Question: In 'Innerdata.js', i have a 'a' tag and on tap event i navigate it to the 'Group.js'.
'Gruop.js' contain some html.I try to add here navigation bar with back button. Here the only Navigation bar is display no back button. Now this is where I fall down, I can't figure out why the Back button is not display.
I am trying to add Back button in navigation bar in 'Group.js' page so when i click this button i navigate to the 'Inner.js' page.so what is the problem here?
'Inner.js:'
'''
Ext.define('chat.view.Inner', {
extend: 'Ext.Panel',
xtype:'Inner',
config: {
items: [
{xtype:'Innerdata'}
]
}
});
'''
'Innerdata.js:'
'''
Ext.define('chat.view.Innerdata',{
extend:'Ext.Panel',
xtype:'Innerdata',
config: {
items: [
{
html:'<a class="groupimg"><img src="stylesheets/images/groupchat.png"/></a>',
listeners: [
{
element: 'element',
delegate: 'a.groupimg',
event: 'tap',
fn: function() {
console.log('One!');
Ext.Viewport.setActiveItem(Ext.create('chat.view.Group'));
}
}
]
},
]
}
});
'''
'Group.js:'
'''
Ext.define('chat.view.Group', {
extend: 'Ext.navigation.View',
//extend: 'Ext.Panel',
xtype:'Group',
config:{
items: [
{html:'<div>Hello Hello Hello Hello</div>'}
]
},
onBackButtonTap:function(){
this.callParent(arguments);
}
});
'''
here is the screen shot of 'Group.js' page, i am trying to add Back button in Blue bar.

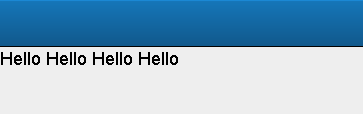
Answer: I believe there is a misuse of 'Ext.navigation.View' in your code. Please don't use it in your situation.
Here are some explanations and instructions on how you can fix this problem:
- If a view, says 'Group.js', is a subclass of 'Ext.navigation.View', it works according to push/pop pattern. Please see an example here: <URL>. That's why a navigatioin view, which you applied to 'Group.js', should never have a back button on the top and very first screen.- So, there's no reason to use navigationview in this case. You just need to use a simple 'Ext.Container' instead. So change your parent class of 'Group.js' to 'Ext.Container'. After that, add a toolbar on the top, add the back button to it and bind a handler.
> '''
Ext.define('chat.view.Group', {
//extend: 'Ext.navigation.View',
extend: 'Ext.Container',
xtype:'Group',
config:{
items: [
{xtype: 'toolbar',
docked: 'top',
items: [
{xtype: 'button',
text: 'Back',
ui: 'back',
handler: function(){Ext.Viewport.setActiveItem(Ext.create('chat.view.Inner'));}}
]}
{html:'<div>Hello Hello Hello Hello</div>'}
]
},
});
'''